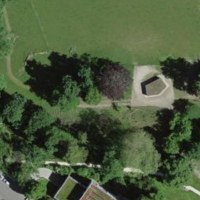
EUNIS habitat code: 53
Species observed at this site:
Chroicocephalus ridibundus
Prunus mahaleb
Phytolacca acinosa
Fagus sylvatica
Ficedula hypoleuca